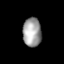
Tissue: lung
Cell type: Myeloid cells
Senescence score: 0.1985
Nuclear area (px): 522
Mean DAPI intensity: 160.479